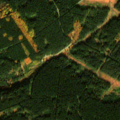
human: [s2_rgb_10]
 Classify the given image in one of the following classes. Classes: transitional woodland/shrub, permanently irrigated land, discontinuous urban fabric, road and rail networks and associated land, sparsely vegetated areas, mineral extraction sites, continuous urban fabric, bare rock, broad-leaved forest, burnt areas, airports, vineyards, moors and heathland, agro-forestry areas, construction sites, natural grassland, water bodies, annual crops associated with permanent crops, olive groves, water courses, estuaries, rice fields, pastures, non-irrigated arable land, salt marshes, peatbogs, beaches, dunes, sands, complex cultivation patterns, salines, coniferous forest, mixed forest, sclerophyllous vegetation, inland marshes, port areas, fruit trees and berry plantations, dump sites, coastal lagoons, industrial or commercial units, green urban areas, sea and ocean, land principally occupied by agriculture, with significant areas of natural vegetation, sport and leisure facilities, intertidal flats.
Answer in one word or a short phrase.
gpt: coniferous forest, mixed forest